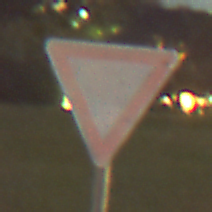
Verkehrszeichen: VorfahrtGewaehren
Umgebung: Outdoor, Suburban
Tageszeit: Night
Wetter: Clear
Licht: Artificial
Jahreszeit: NotSpecified
Kontrast: MediumContrast